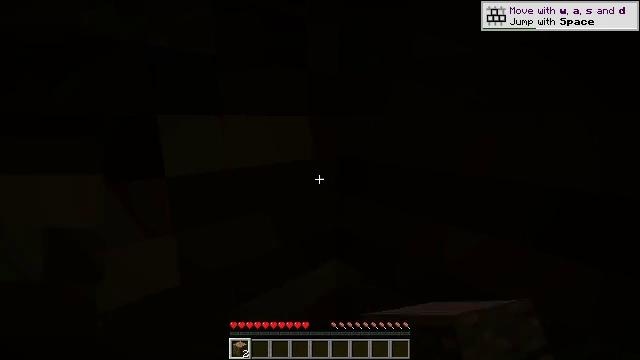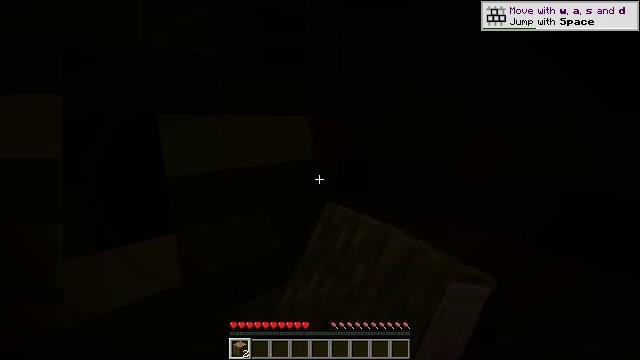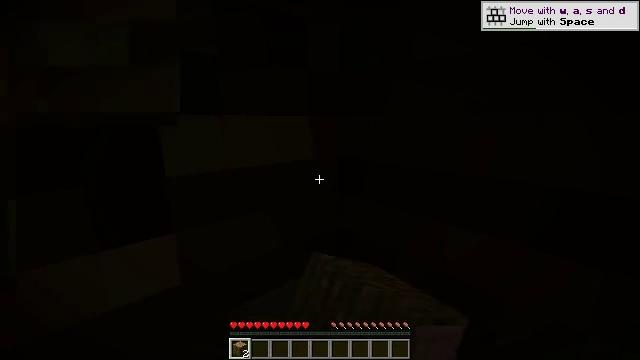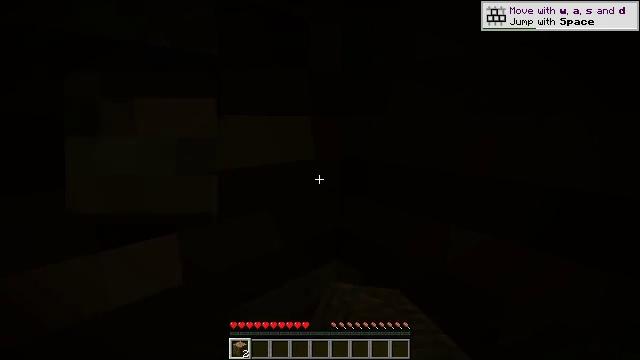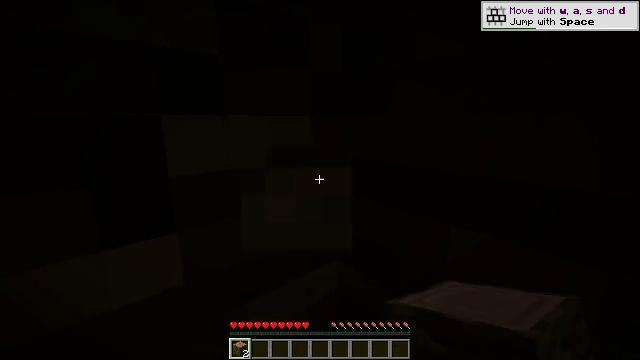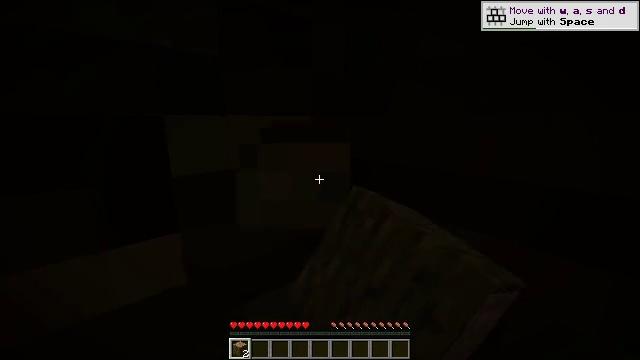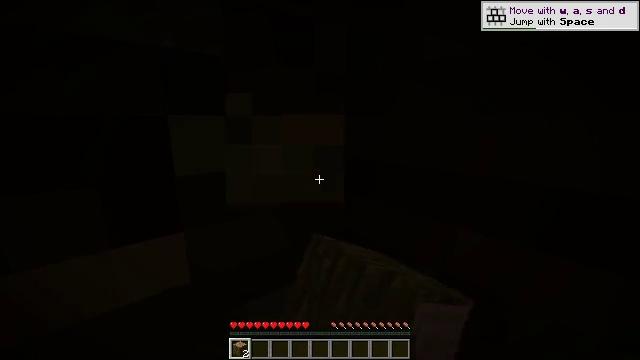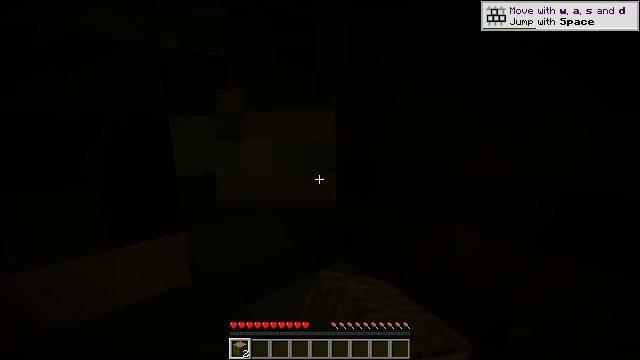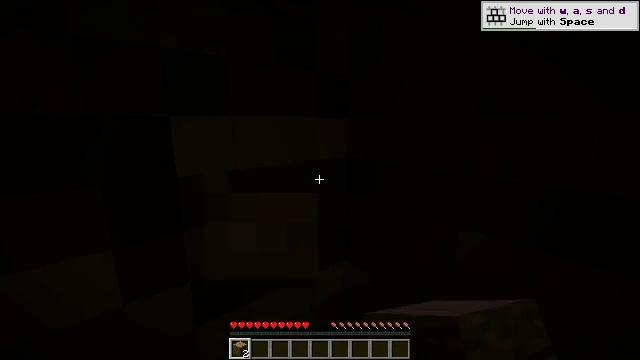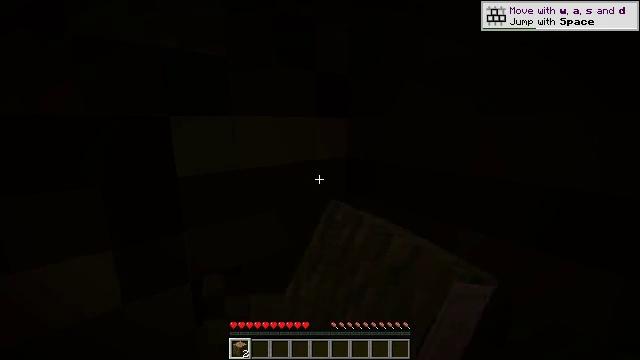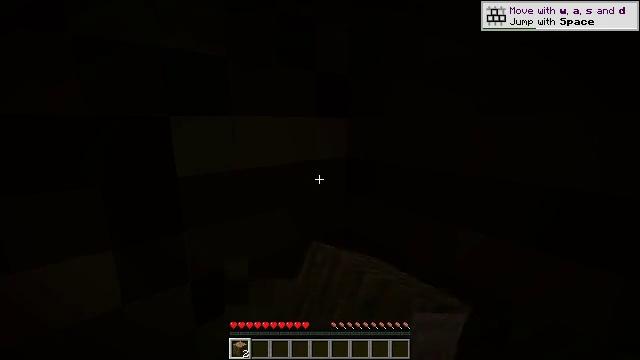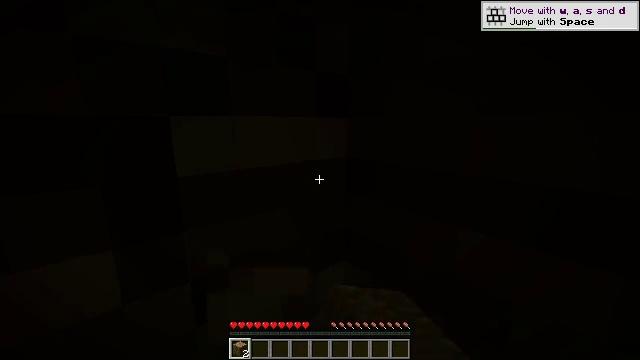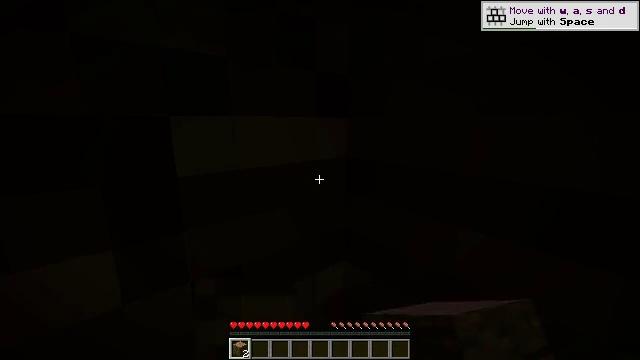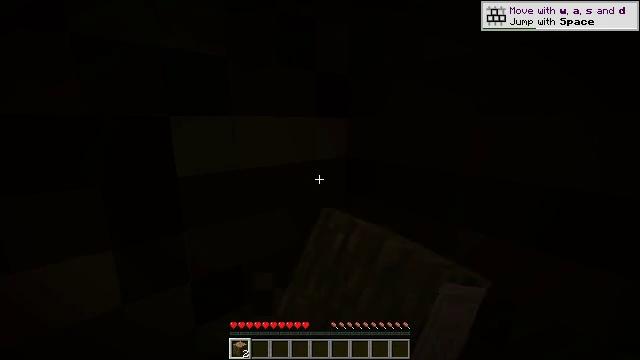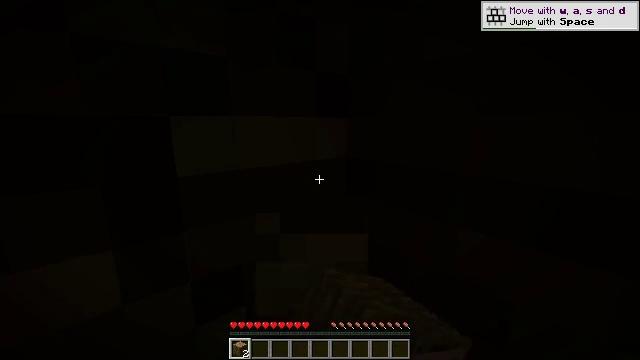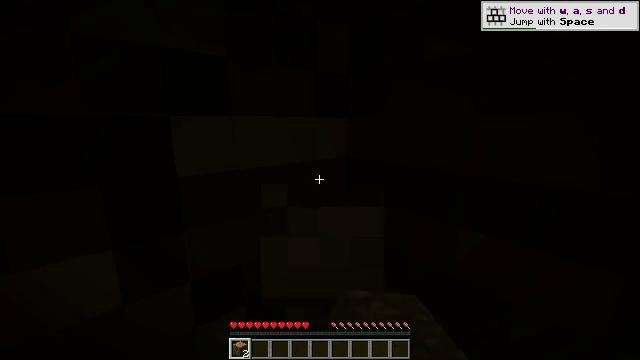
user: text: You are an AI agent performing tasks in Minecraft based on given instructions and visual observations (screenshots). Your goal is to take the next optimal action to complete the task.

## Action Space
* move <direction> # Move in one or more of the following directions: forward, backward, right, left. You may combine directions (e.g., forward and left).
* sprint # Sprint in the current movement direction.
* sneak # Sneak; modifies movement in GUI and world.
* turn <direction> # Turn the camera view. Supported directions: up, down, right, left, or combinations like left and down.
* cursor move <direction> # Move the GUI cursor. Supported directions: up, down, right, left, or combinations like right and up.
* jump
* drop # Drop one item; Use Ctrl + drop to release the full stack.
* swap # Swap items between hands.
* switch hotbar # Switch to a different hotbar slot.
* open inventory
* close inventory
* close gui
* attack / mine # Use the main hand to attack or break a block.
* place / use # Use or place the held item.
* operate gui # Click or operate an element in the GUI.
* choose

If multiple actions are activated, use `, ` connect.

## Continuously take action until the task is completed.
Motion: motion action
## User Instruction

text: Chop down a jungle log from the jungle tree.
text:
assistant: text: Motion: attack / mine
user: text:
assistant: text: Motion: attack / mine
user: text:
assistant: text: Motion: attack / mine
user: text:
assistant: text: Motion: attack / mine
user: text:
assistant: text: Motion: attack / mine
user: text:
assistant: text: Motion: attack / mine
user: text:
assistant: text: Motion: attack / mine
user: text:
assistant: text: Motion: attack / mine
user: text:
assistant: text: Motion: attack / mine
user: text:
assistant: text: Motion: attack / mine
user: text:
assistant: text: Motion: attack / mine
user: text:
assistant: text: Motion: attack / mine
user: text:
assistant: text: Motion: attack / mine
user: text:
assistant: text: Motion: attack / mine
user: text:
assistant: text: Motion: attack / mine
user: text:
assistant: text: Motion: attack / mine
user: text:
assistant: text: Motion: attack / mine
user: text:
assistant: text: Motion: attack / mine
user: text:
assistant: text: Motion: attack / mine
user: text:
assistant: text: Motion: attack / mine
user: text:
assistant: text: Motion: attack / mine
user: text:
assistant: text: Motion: attack / mine
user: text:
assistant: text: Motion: attack / mine
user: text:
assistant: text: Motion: attack / mine
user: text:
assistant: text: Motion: attack / mine
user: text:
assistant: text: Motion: attack / mine
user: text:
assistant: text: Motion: attack / mine
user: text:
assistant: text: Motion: turn down, attack / mine
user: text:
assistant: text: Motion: turn left and down, attack / mine
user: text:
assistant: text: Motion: turn down, attack / mine